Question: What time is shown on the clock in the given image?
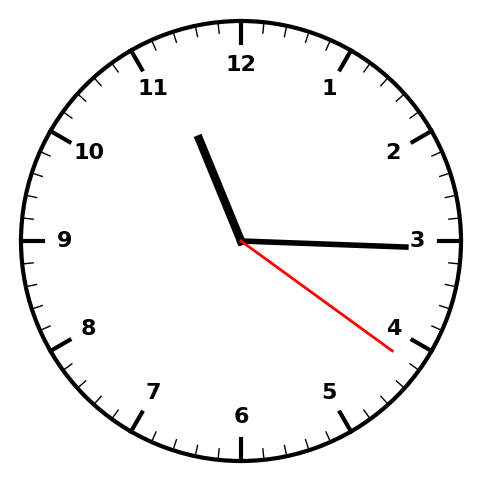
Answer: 11:15:21